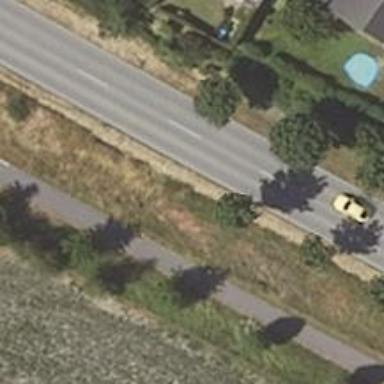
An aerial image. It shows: Primary road with asphalt surface.